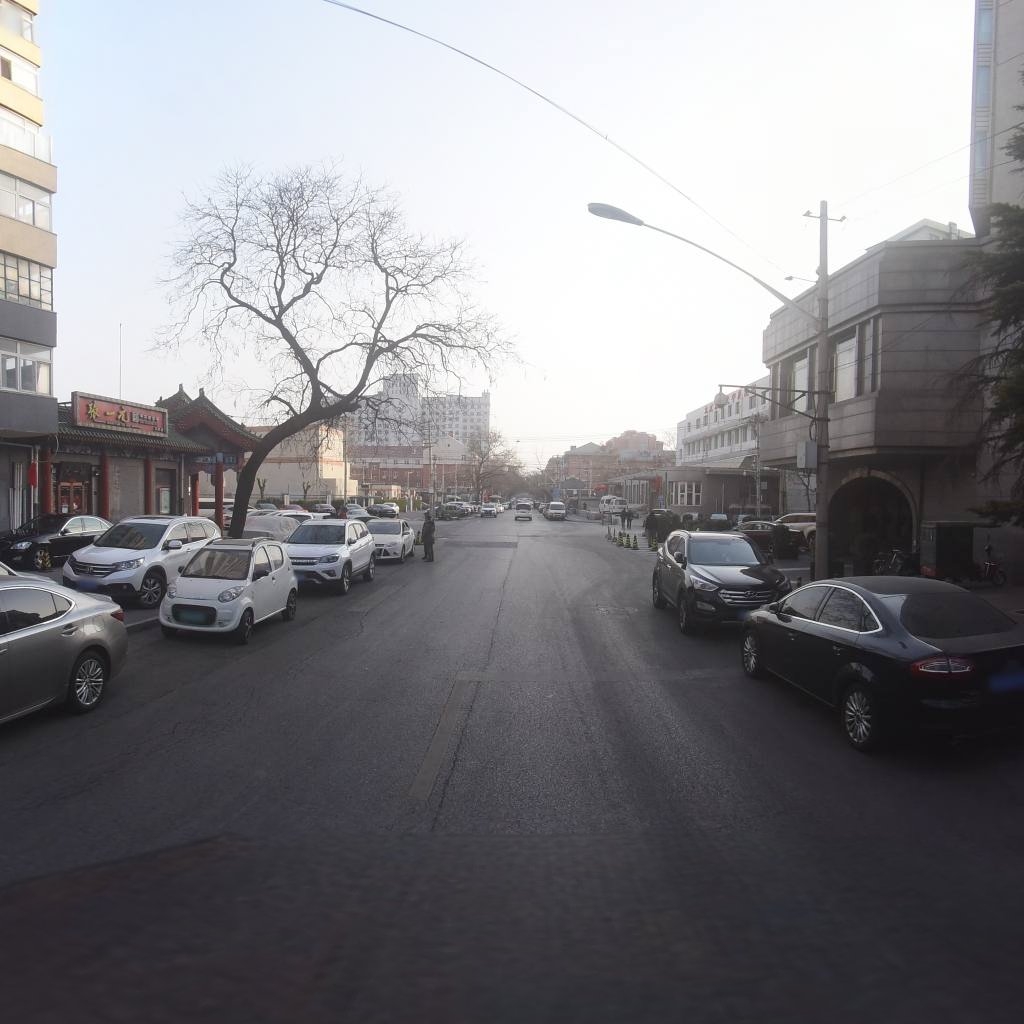
Region: Xicheng
Road damage annotations: alligator crack, longitudinal crack